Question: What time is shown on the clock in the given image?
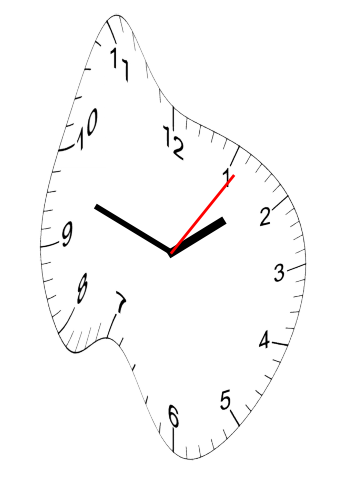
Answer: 01:48:06